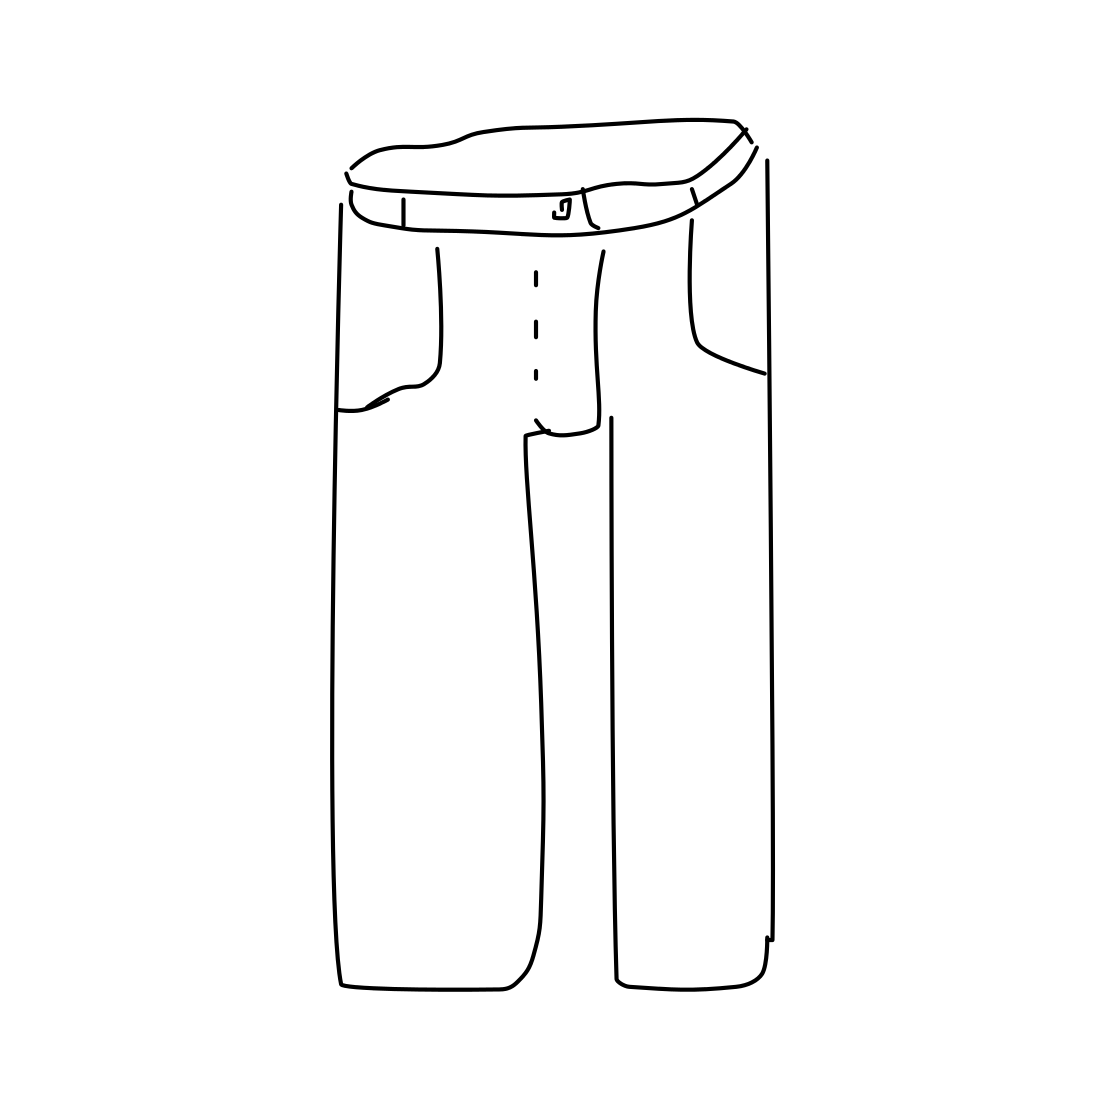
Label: trousers